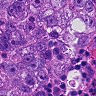
Metastatic tissue present: yes